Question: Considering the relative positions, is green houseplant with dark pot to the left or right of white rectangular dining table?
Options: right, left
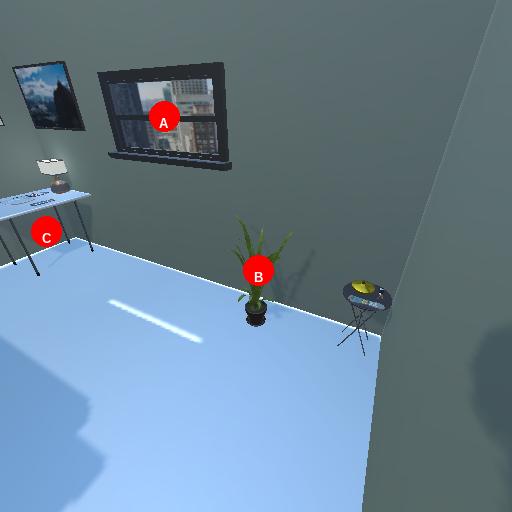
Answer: right